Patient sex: M
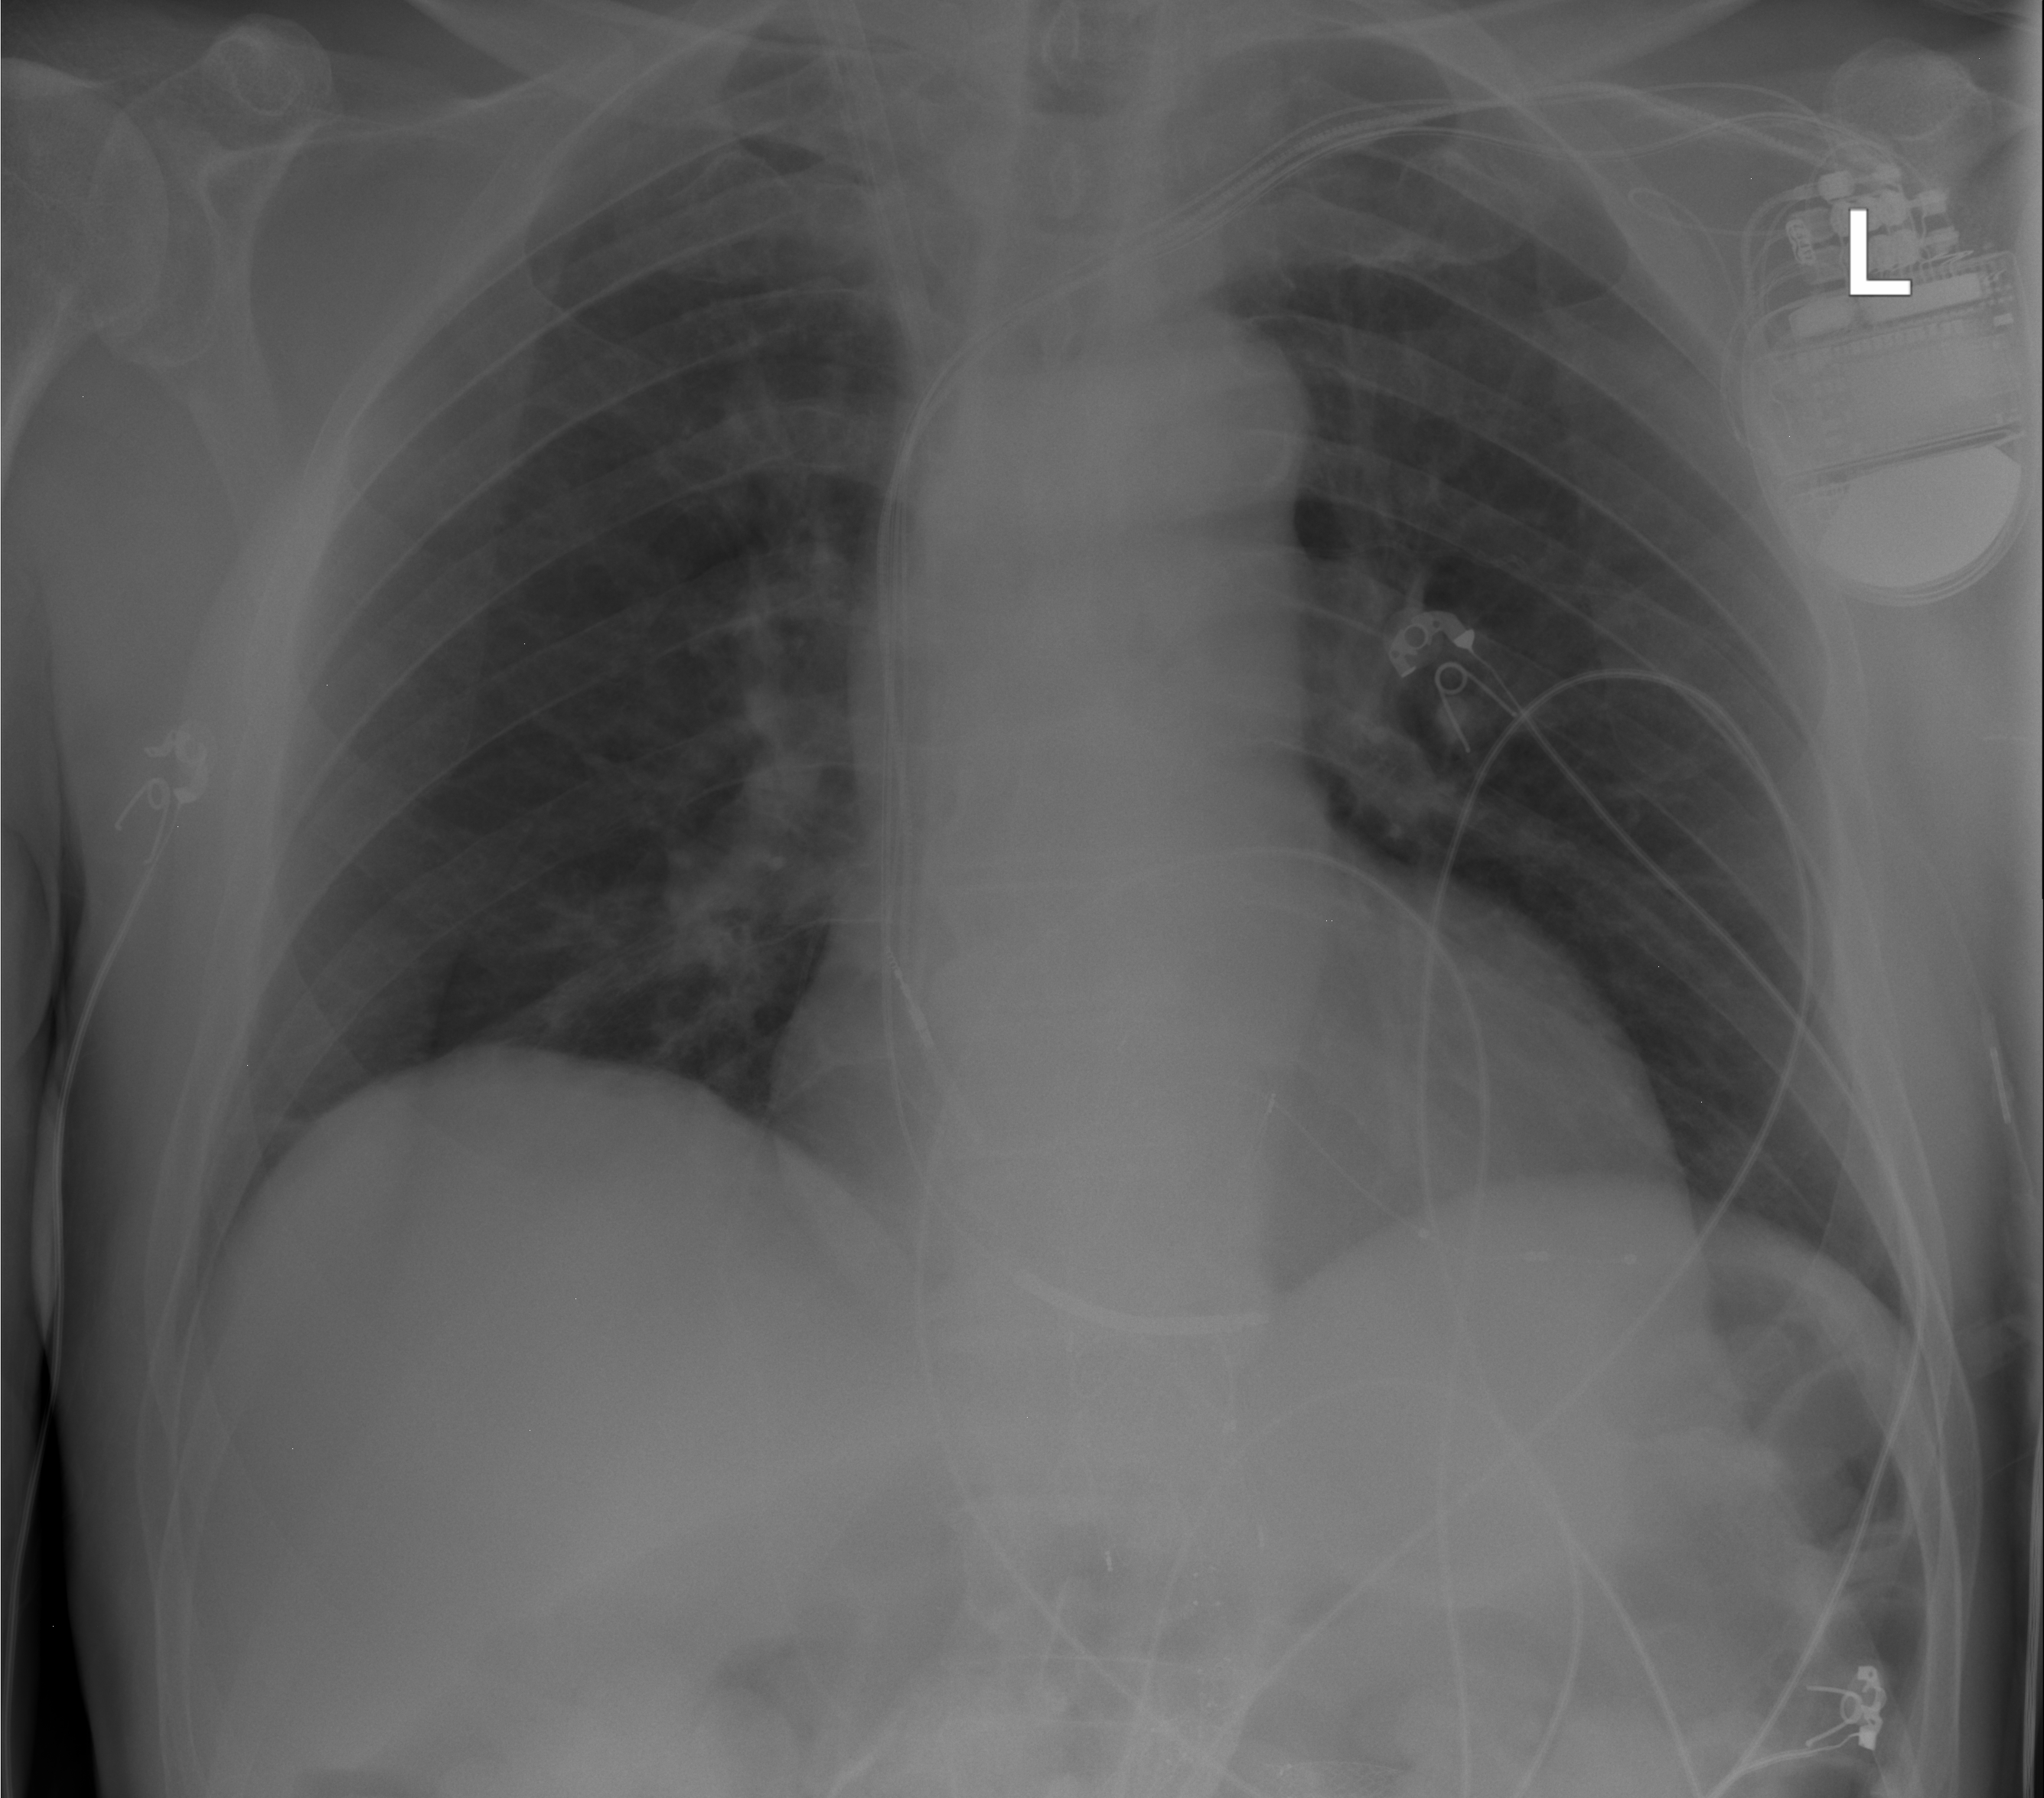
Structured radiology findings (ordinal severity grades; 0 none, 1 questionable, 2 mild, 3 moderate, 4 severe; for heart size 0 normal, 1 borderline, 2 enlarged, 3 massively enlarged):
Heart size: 0
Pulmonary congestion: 0
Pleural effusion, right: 0
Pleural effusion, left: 0
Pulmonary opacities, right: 0
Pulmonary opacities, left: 0
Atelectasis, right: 1
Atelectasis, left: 1